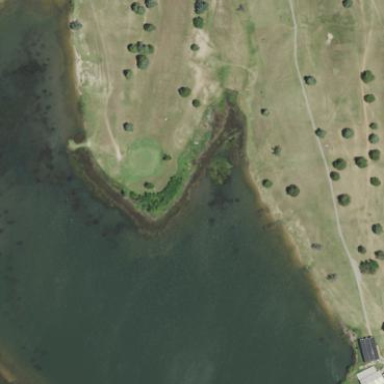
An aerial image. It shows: Golf course surrounded by greenery.